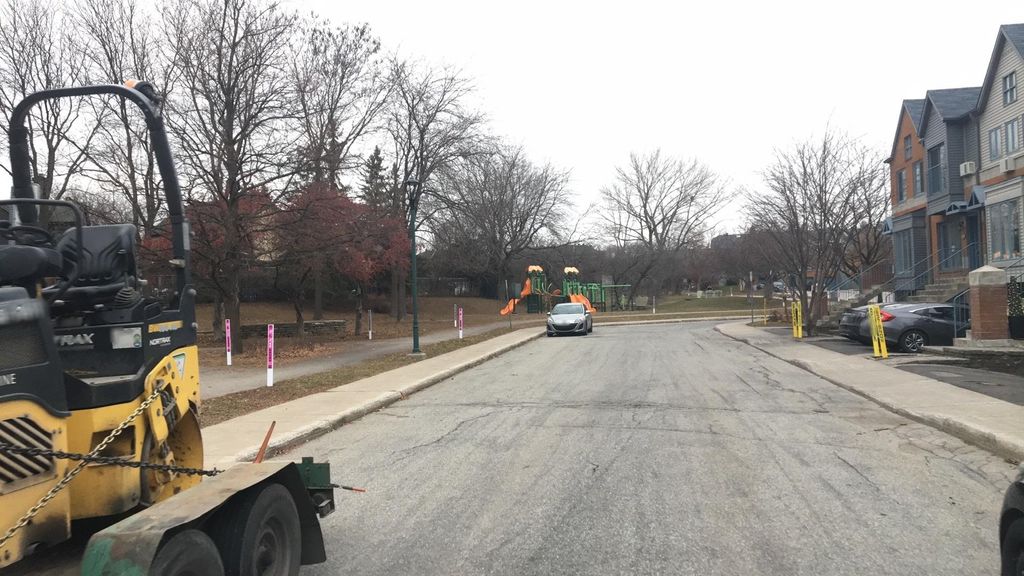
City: montreal